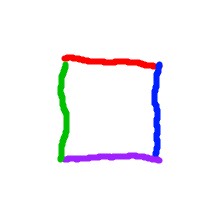
Shape: square